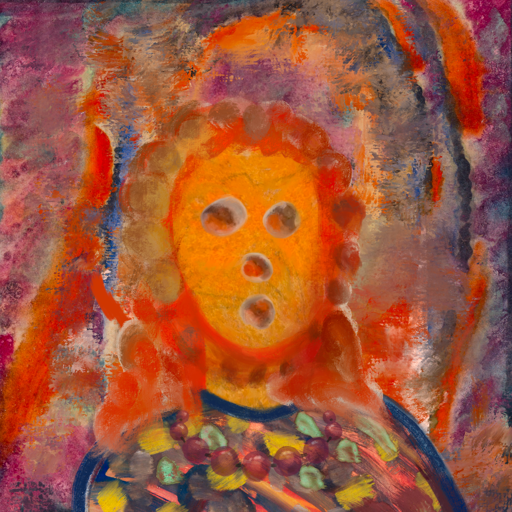
Background: Experience, Head And Neck Front: Sisters, Face Front: Rupkatha, Bust: Mother_And_Son_Mother, Hair Front: Rupkatha, Head Accessory: Blank, Second Necklace: Blank, Necklace: Irani_2, Baby: Blank